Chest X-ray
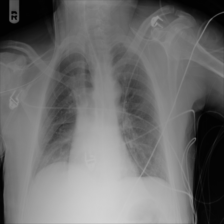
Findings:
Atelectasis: negative
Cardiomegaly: negative
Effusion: negative
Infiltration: negative
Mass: negative
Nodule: negative
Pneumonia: negative
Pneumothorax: negative
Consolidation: negative
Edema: negative
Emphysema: negative
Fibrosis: negative
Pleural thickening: negative
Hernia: negative